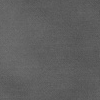
Atmospheric dust classification: dusty